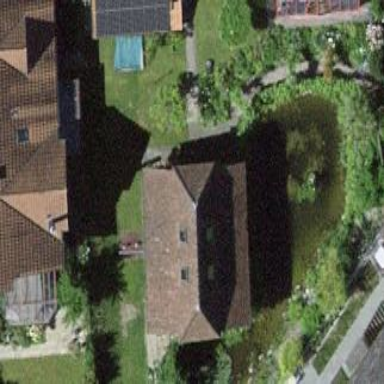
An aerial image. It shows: Barn.